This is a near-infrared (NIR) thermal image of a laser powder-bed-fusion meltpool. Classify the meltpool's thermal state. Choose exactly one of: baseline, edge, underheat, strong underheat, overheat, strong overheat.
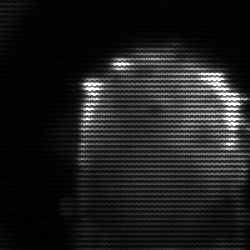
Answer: baseline